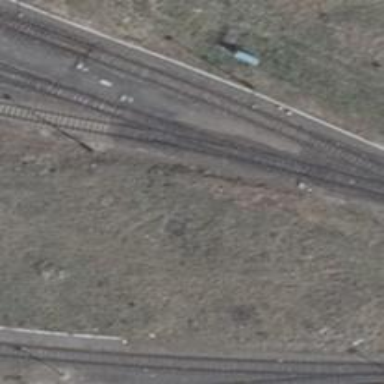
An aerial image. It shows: Railway switch.